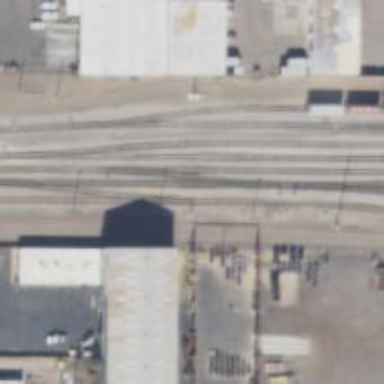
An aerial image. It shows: Railway yard.